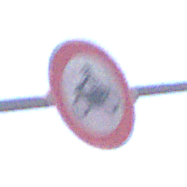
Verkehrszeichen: VerbotKraftraeder
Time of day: Midday
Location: Outdoor (Nature)
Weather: Clear
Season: NotSpecified
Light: Natural